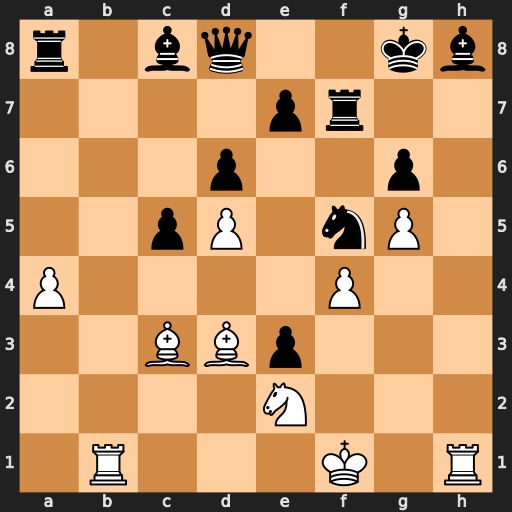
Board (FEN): r1bq2kb/4pr2/3p2p1/2pP1nP1/P4P2/2BBp3/4N3/1R3K1R
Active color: w
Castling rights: -
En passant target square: -
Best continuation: Rxh8#